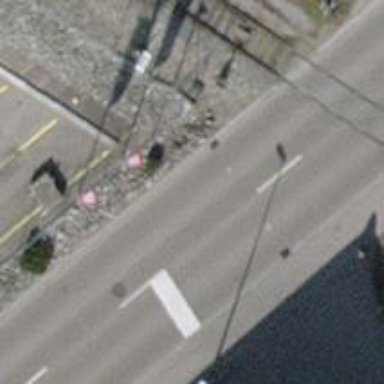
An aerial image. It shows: Flagpole which is man-made.